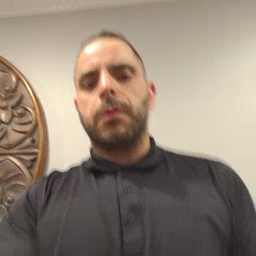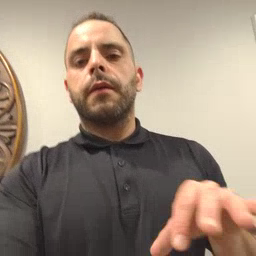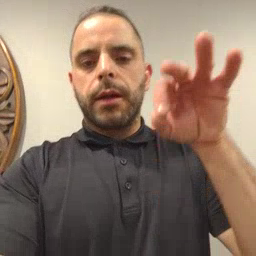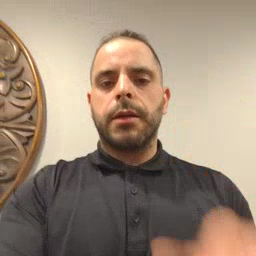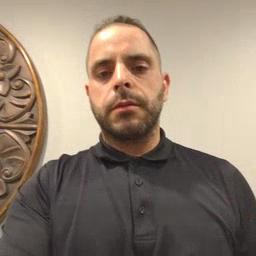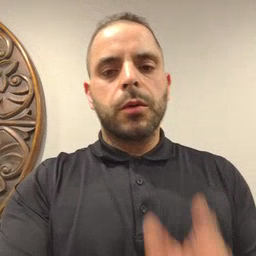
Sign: find